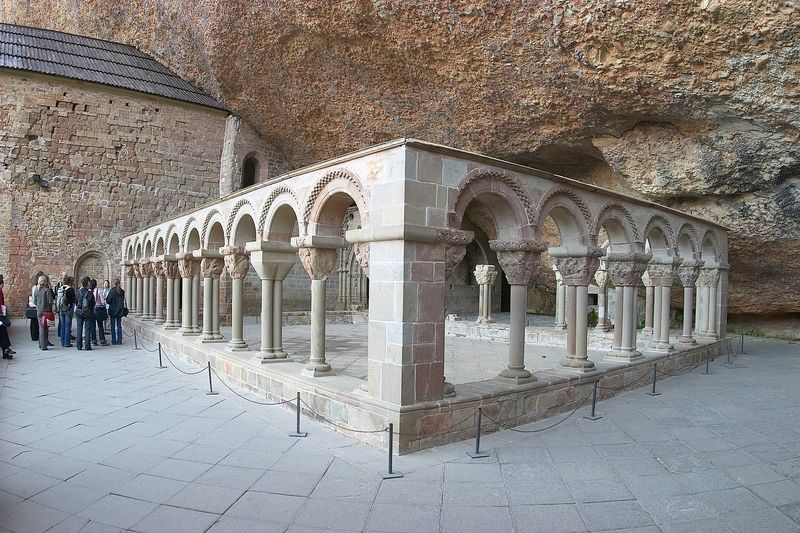
Titel: San Juan de la Pena, Aragón
Standort: Huesca, S. Juan de la Pena (EU - E - Aragonien)
Schlagwörter: berg, blau, felsen, weiß, menschen, braun, marmor, schwarz, säulen, dach, gebäude, haus, zaun, muster, architektur, steine, boden, höhle, doppelsäule, papier, ecke, bogen, pflaster, fels, mauer, ziegel, hof, besucher, saal, foto, fotografie, bögen, ruine, gewölbe, kloster, religion, kapitelle, kapitell, fries, gesims, portikus, rundbögen, romanik, kapelle, basis, quadrat, viereck, absperrung, bauwerk, romanisch, archäologie, touristen, gekuppelte säule, kapellte, kreuzgang, doppelsäulen, reliefkapitelle